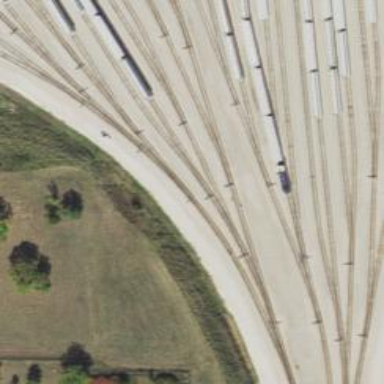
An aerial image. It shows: Rail spur service.